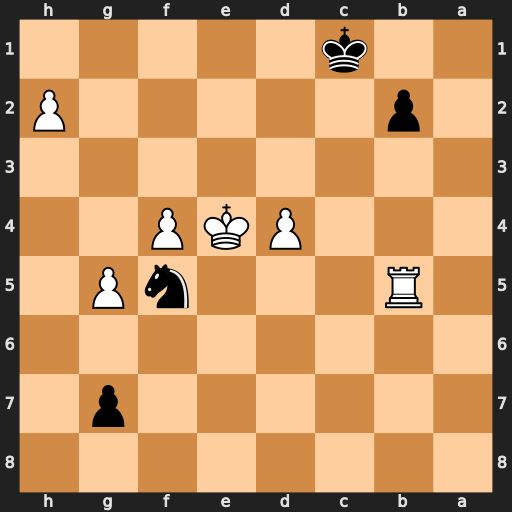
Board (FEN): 8/6p1/8/1R3nP1/3PKP2/8/1p5P/2k5
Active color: b
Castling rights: -
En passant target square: -
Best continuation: Nd6+ Ke5 Nxb5